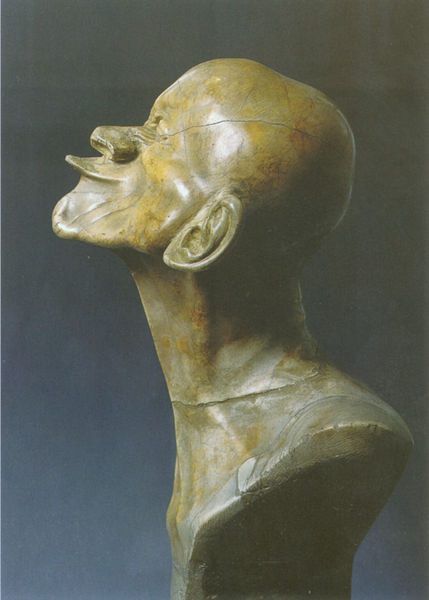
Titel: Zweiter Schnabelkopf
Künstler: Franz Xaver Messerschmidt
Institution: Wien, Österreichische Galerie
Schlagwörter: mann, marmor, mund, nase, ohr, profil, stein, hals, statue, kahl, face, büste, glatze, grimasse, man, head, bust, chin, gestreckt, sculpture, human, bald, ears, lips, speckstein, smug